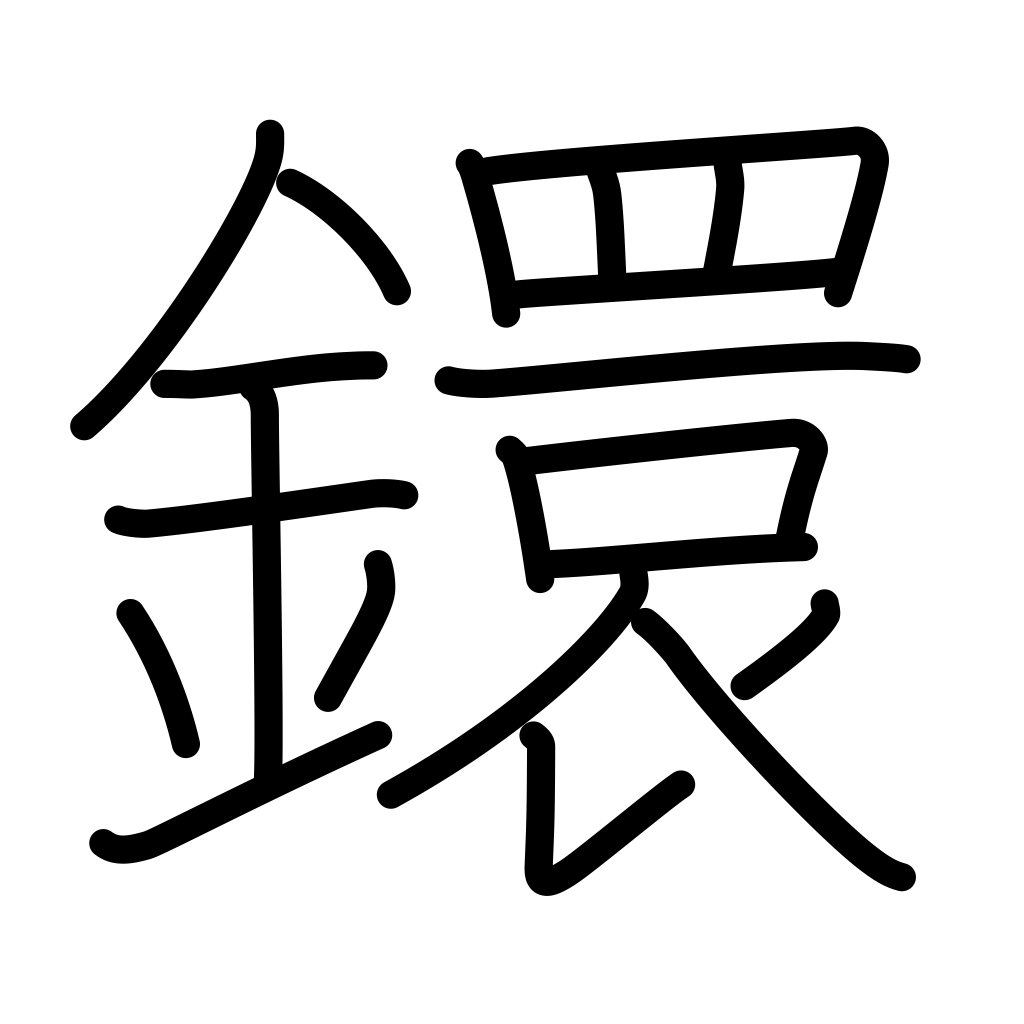
Meaning: metal ring, link, drawer pull